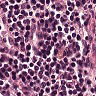
Metastatic tissue present: no